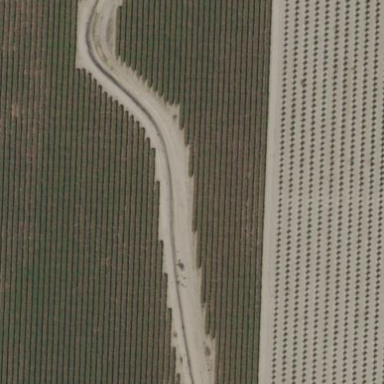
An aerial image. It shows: Vineyard.